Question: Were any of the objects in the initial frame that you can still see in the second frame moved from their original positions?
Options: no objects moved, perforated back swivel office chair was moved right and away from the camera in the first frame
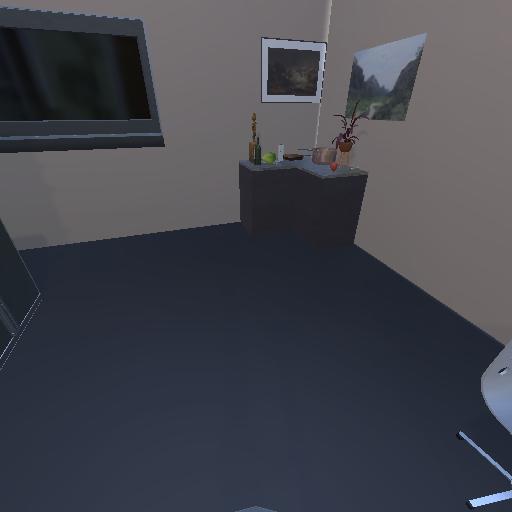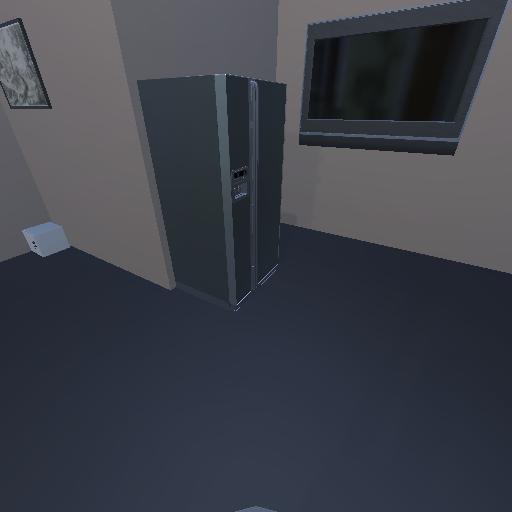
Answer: no objects moved